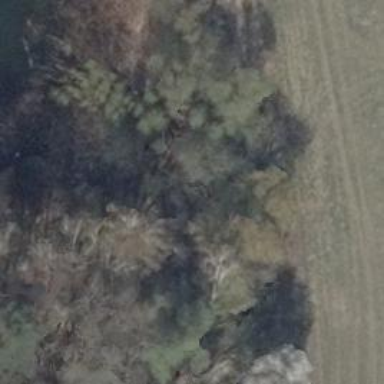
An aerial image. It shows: Fallen tree blocking the path.